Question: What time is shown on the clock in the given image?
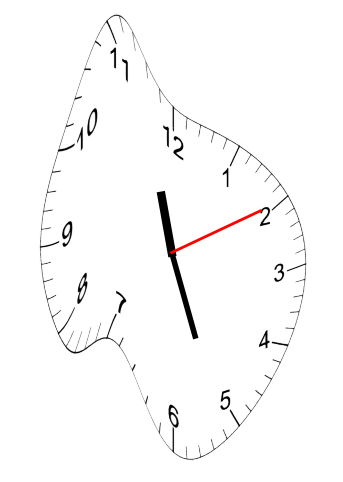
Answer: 11:26:10